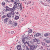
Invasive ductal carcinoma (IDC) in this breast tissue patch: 0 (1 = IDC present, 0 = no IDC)